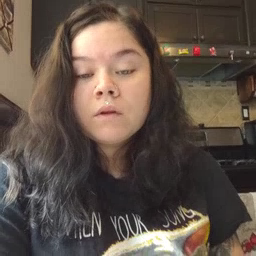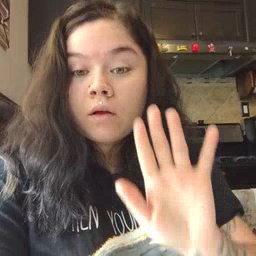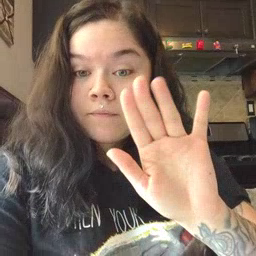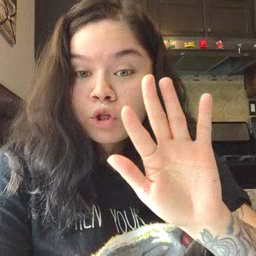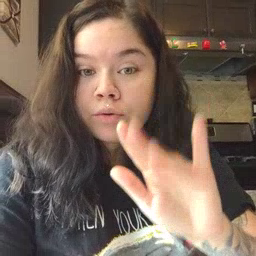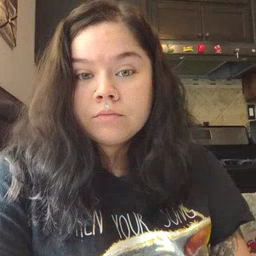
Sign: finger